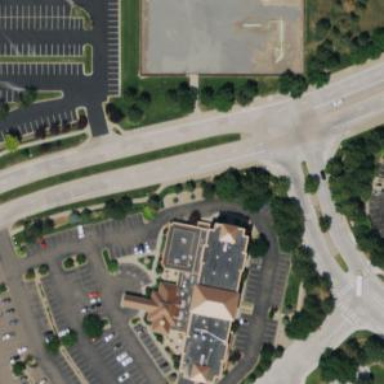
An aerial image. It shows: Hotel building.